Field crop: tomato
Growth stage: 1
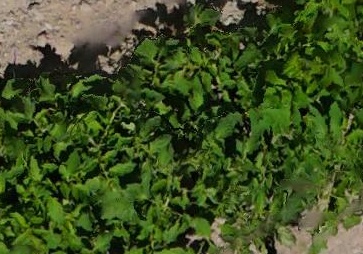
Species: tomato